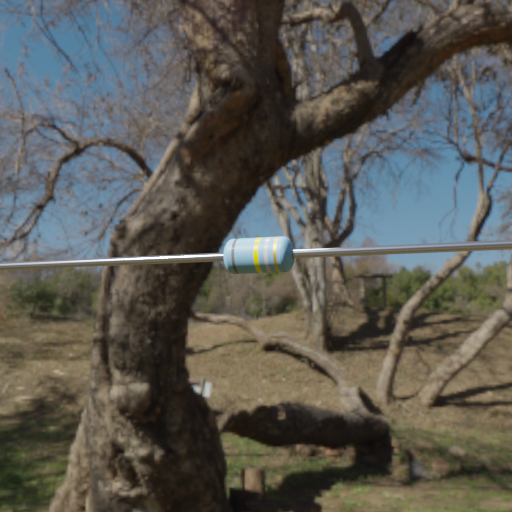
Resistor colour bands (in order): gray, yellow, silver, gold